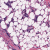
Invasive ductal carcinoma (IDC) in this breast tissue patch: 0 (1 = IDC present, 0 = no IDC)